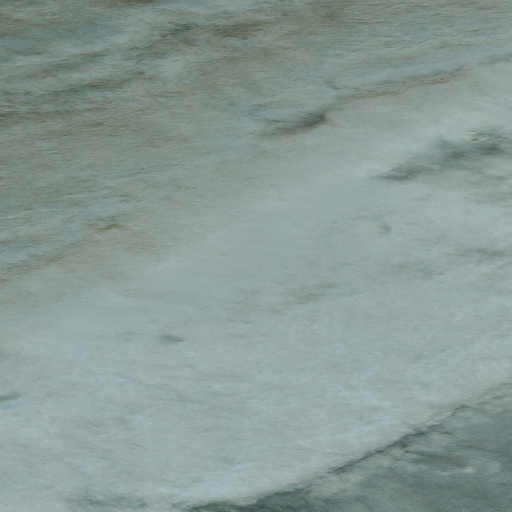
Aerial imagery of mountain in Alaska named Kavrorak Hill containing only unknown